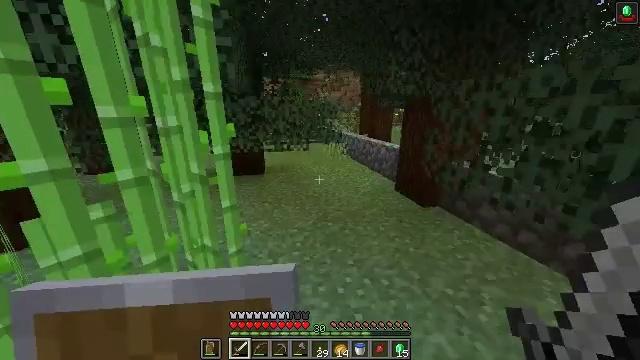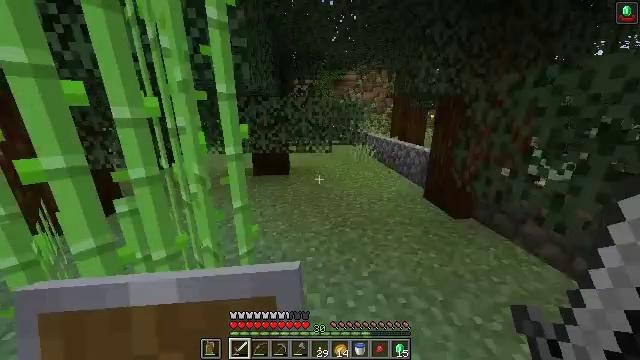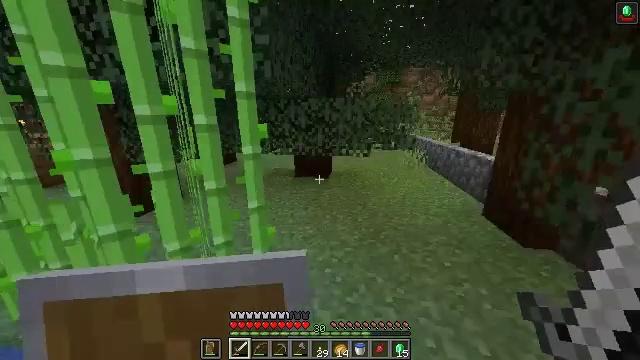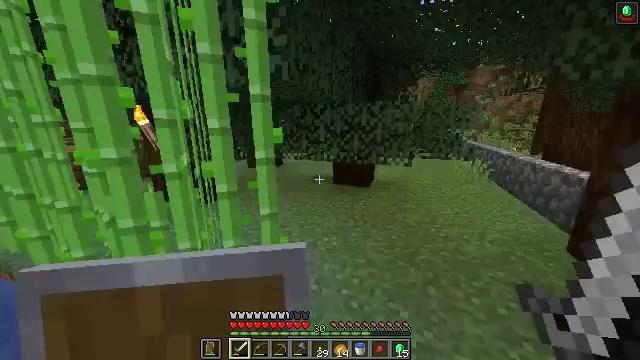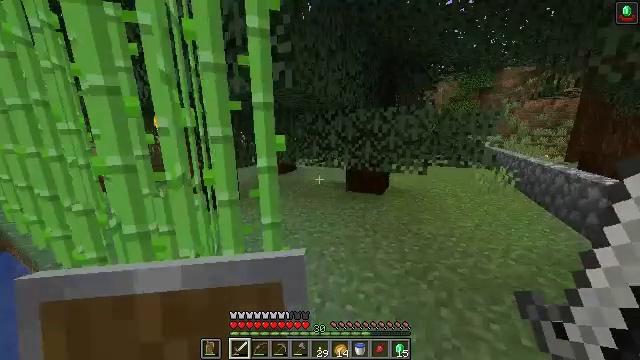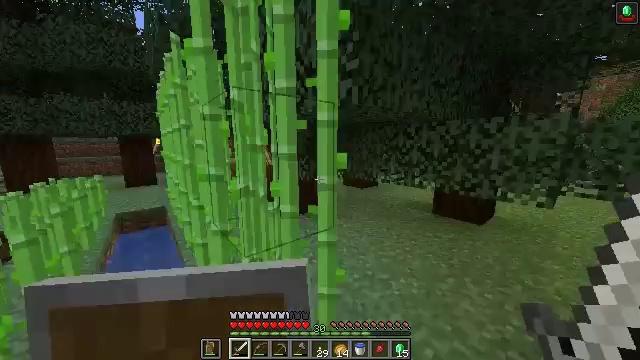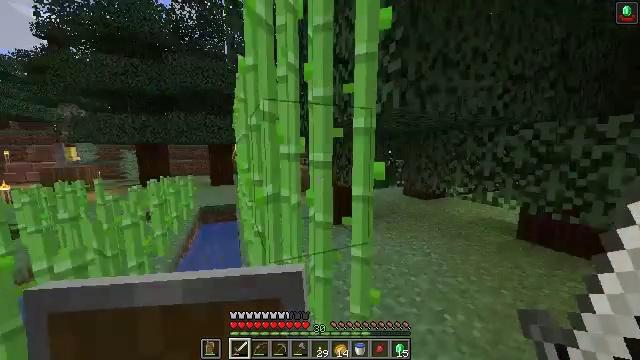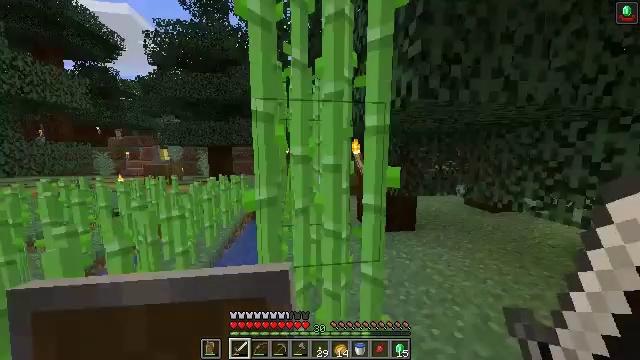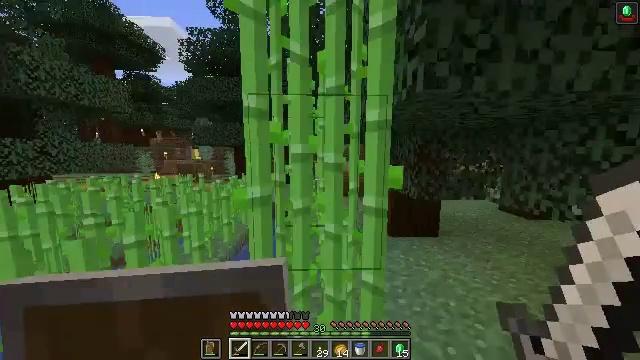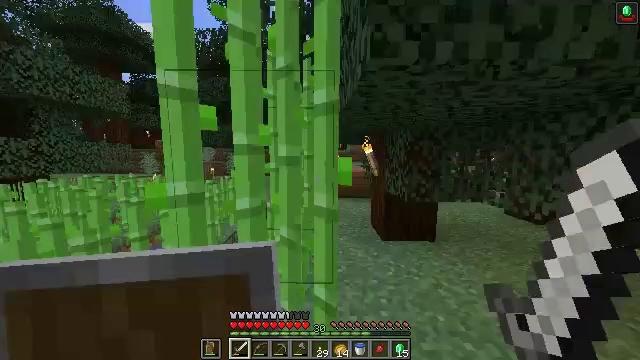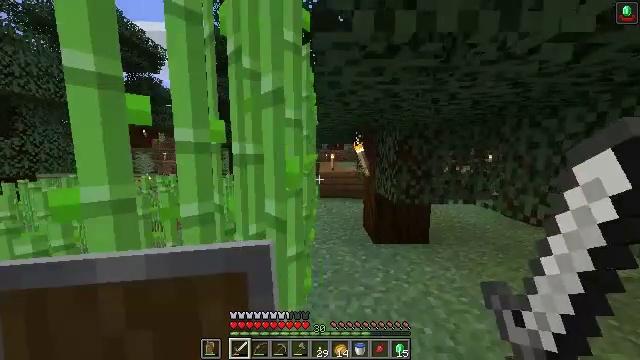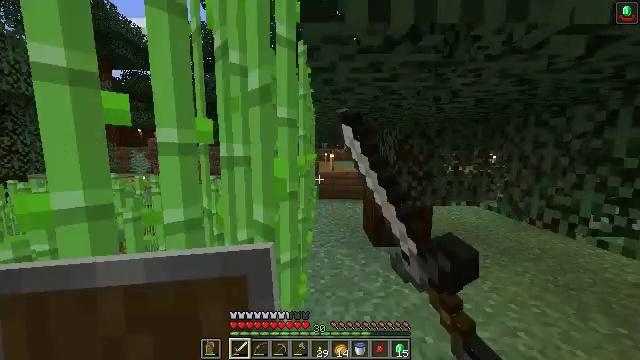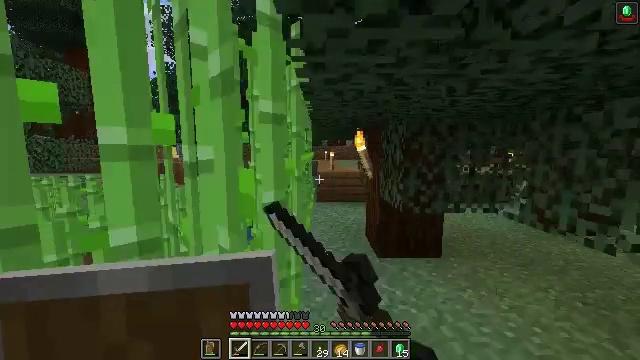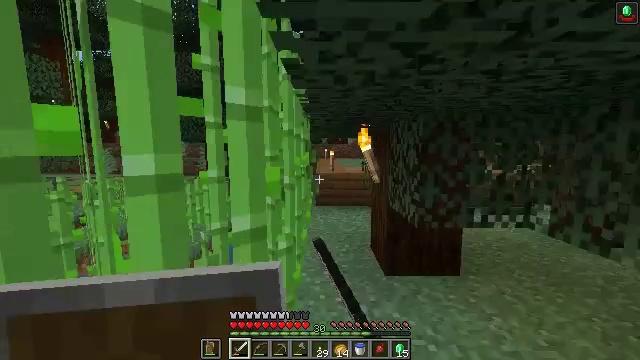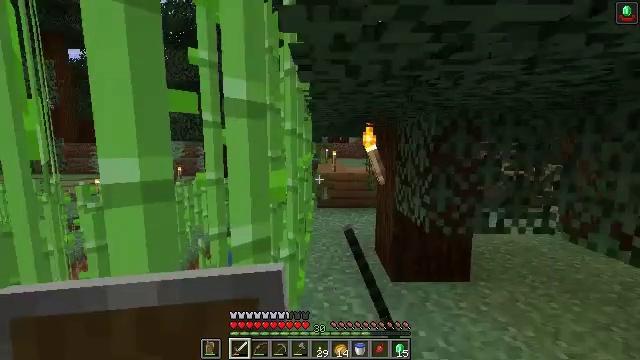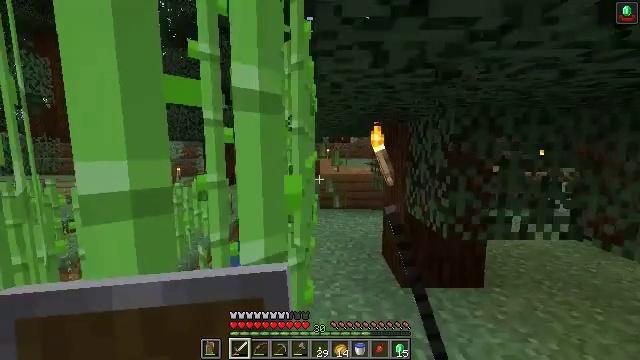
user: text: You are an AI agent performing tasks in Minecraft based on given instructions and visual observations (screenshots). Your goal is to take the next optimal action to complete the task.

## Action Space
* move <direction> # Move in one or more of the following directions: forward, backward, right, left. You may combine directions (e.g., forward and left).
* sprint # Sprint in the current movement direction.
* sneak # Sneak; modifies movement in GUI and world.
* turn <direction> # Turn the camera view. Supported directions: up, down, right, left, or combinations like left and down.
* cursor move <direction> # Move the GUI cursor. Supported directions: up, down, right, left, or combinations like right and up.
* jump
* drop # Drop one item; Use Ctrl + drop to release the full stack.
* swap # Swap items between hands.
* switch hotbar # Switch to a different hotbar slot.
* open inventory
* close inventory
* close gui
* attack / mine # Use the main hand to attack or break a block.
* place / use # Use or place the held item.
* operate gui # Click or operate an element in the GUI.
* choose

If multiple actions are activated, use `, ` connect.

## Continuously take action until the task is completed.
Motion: motion action
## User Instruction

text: Harvest sugar cane from the plant.
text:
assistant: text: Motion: move forward and move right, turn left
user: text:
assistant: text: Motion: move forward and move right, turn left
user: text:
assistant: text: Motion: move forward and move right, turn left and up
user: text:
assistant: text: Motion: move forward and move right, turn left and up
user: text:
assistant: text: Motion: move forward and move right, turn left and up
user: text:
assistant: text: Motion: move forward and move right, turn left and up
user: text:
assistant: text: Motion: move forward and move right, turn left
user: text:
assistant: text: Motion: move forward and move right, turn left
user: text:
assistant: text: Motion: move forward and move right, turn left
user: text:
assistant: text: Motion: attack / mine
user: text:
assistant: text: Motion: move forward, attack / mine
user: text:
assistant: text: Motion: move forward, attack / mine
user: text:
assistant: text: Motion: move forward, attack / mine
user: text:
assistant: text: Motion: move forward and move left, attack / mine
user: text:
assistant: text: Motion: move forward and move left, attack / mine
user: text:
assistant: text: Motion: move forward, attack / mine
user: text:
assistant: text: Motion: move forward, attack / mine
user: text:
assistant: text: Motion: attack / mine
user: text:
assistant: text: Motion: move back, attack / mine
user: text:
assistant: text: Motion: move back, attack / mine
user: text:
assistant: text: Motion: move back, attack / mine
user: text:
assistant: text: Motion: move back, attack / mine
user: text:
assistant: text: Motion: move back, attack / mine
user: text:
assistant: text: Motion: move back, attack / mine
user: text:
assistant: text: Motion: move back, attack / mine
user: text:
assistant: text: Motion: move back, attack / mine
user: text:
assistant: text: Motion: move back, attack / mine
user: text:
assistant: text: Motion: move back, attack / mine
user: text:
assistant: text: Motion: attack / mine
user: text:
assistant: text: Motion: move forward, attack / mine